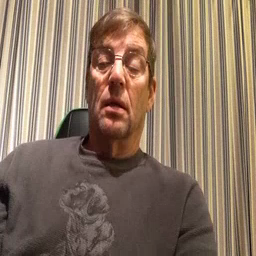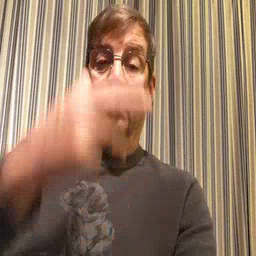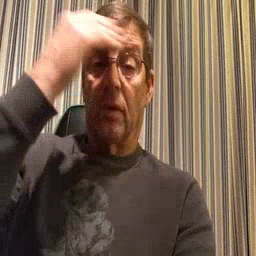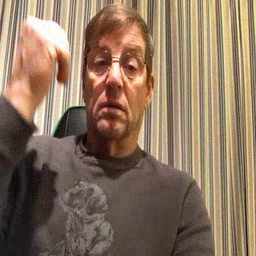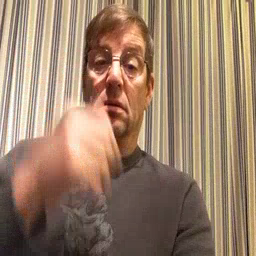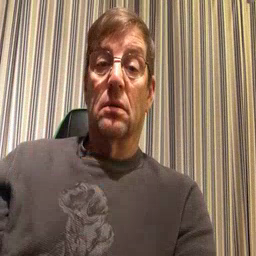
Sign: because